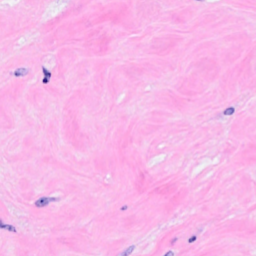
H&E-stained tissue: Breast